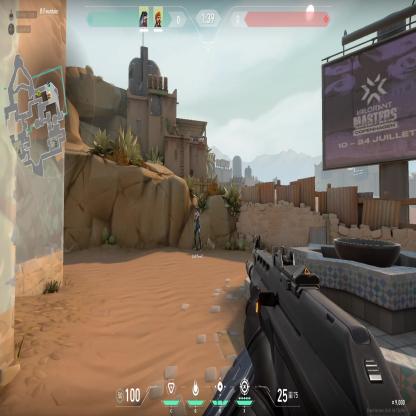
Label: teammate